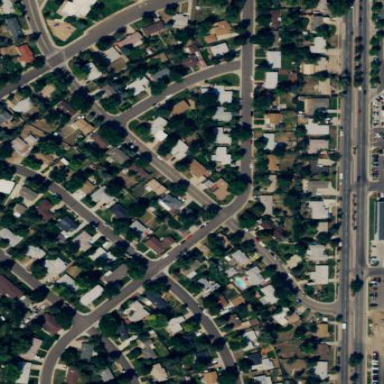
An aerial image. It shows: Single-family residential area.